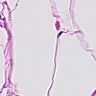
Metastatic tissue present: no